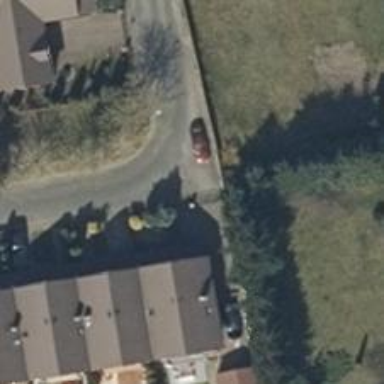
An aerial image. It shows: Living street.